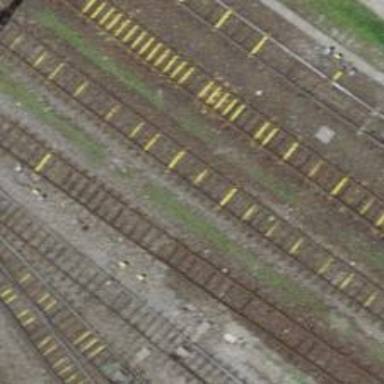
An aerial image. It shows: Single-track railway siding with electrified contact lines.